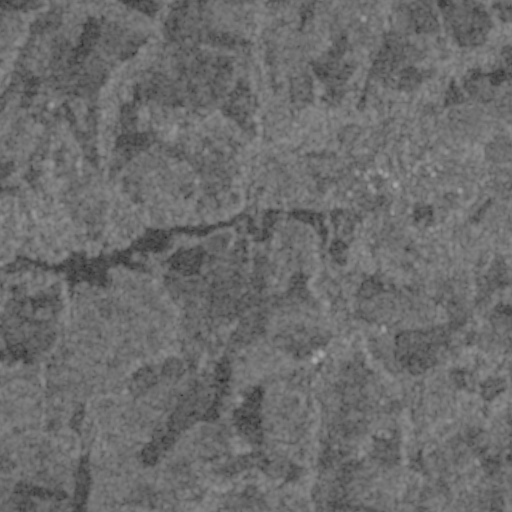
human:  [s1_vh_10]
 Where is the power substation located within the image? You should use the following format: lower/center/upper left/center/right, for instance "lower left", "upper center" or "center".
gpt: The power substation is located in the upper right of the image.
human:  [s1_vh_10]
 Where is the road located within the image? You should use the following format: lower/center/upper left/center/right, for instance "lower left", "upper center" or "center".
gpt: There is no road in the image.

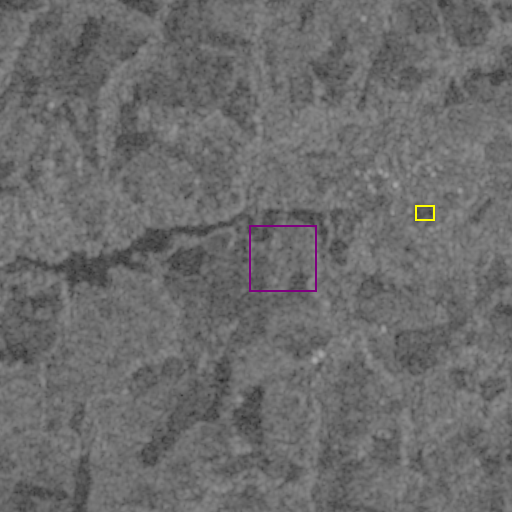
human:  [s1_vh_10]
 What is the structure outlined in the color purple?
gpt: The structure outlined in purple is a crop field.
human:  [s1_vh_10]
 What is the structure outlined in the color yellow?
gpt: The structure outlined in yellow is a park.
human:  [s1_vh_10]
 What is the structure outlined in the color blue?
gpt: There is no blue outline.